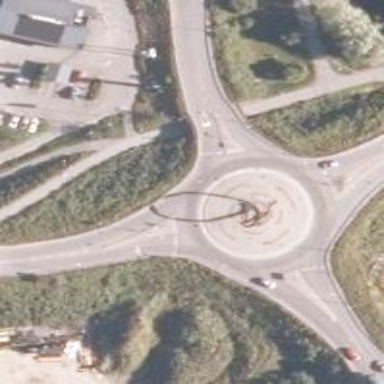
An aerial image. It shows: Tertiary road leading to roundabout.